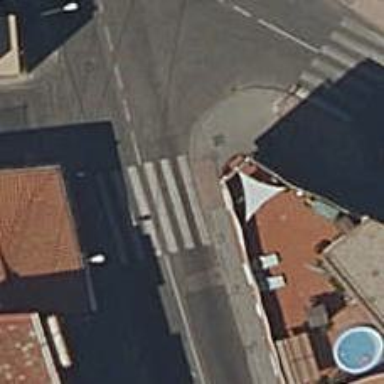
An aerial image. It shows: Marked road crossing.